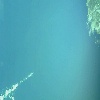
Label: water